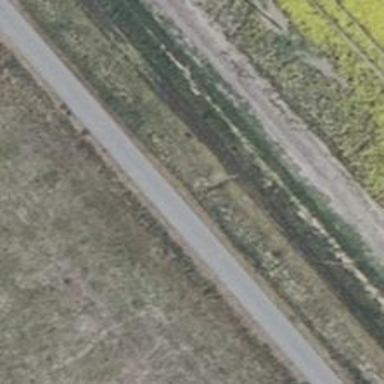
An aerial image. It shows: Unclassified asphalt road with grade1 tracktype.